Field crop: maize
Growth stage: 2
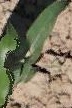
Species: maize